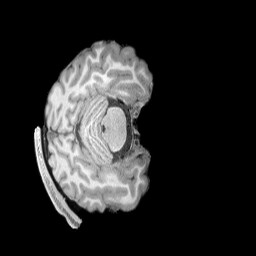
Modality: T1w
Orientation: axial
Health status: healthy